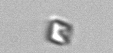
Label: Bacillariophyceae_morphotype1